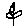
Label: flower